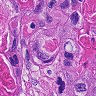
Metastatic tissue present: yes